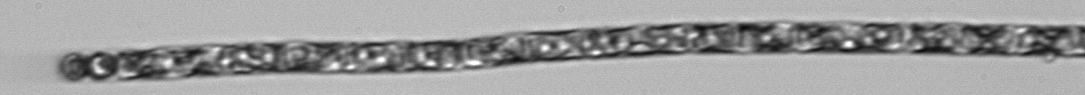
Label: Guinardia_delicatula_TAG_internal_parasite